Aerial crown-view tile of a tropical tree (Barro Colorado Island, Panama), acquired 20250217:
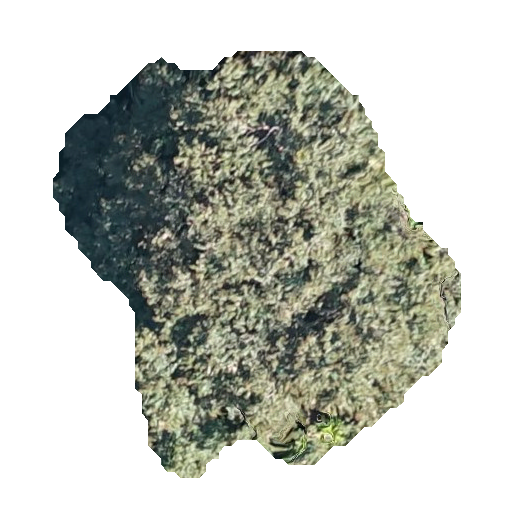
Species: Luehea seemannii
GBIF accepted scientific name: Luehea seemannii
Crown area: 171.849 m²